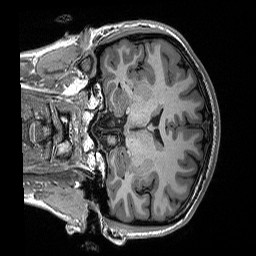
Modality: T1w
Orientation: coronal
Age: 20
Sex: female